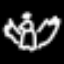
Label: angel